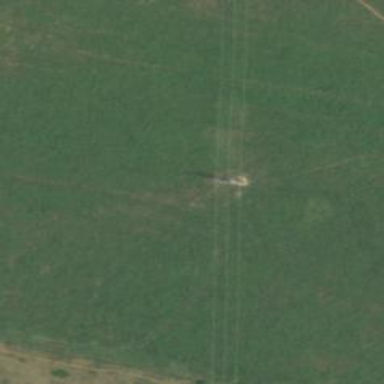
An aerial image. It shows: Power tower.